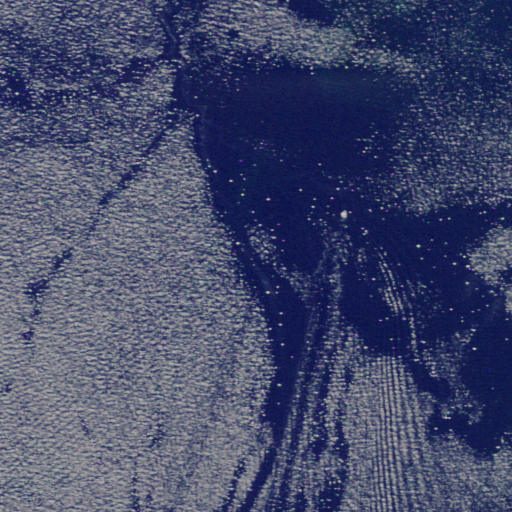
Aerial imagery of bar in New York named McPhall Shoal containing only open water